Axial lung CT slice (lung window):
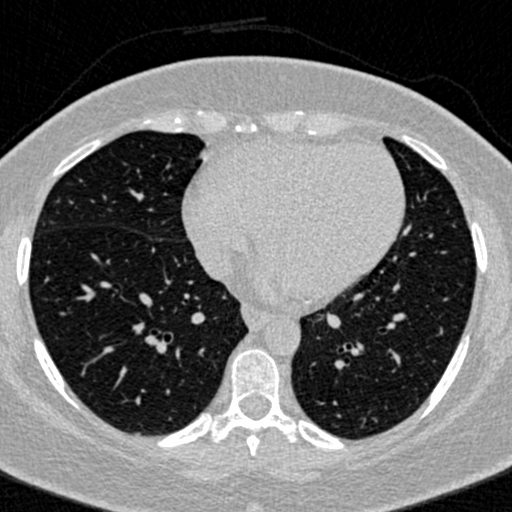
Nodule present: no